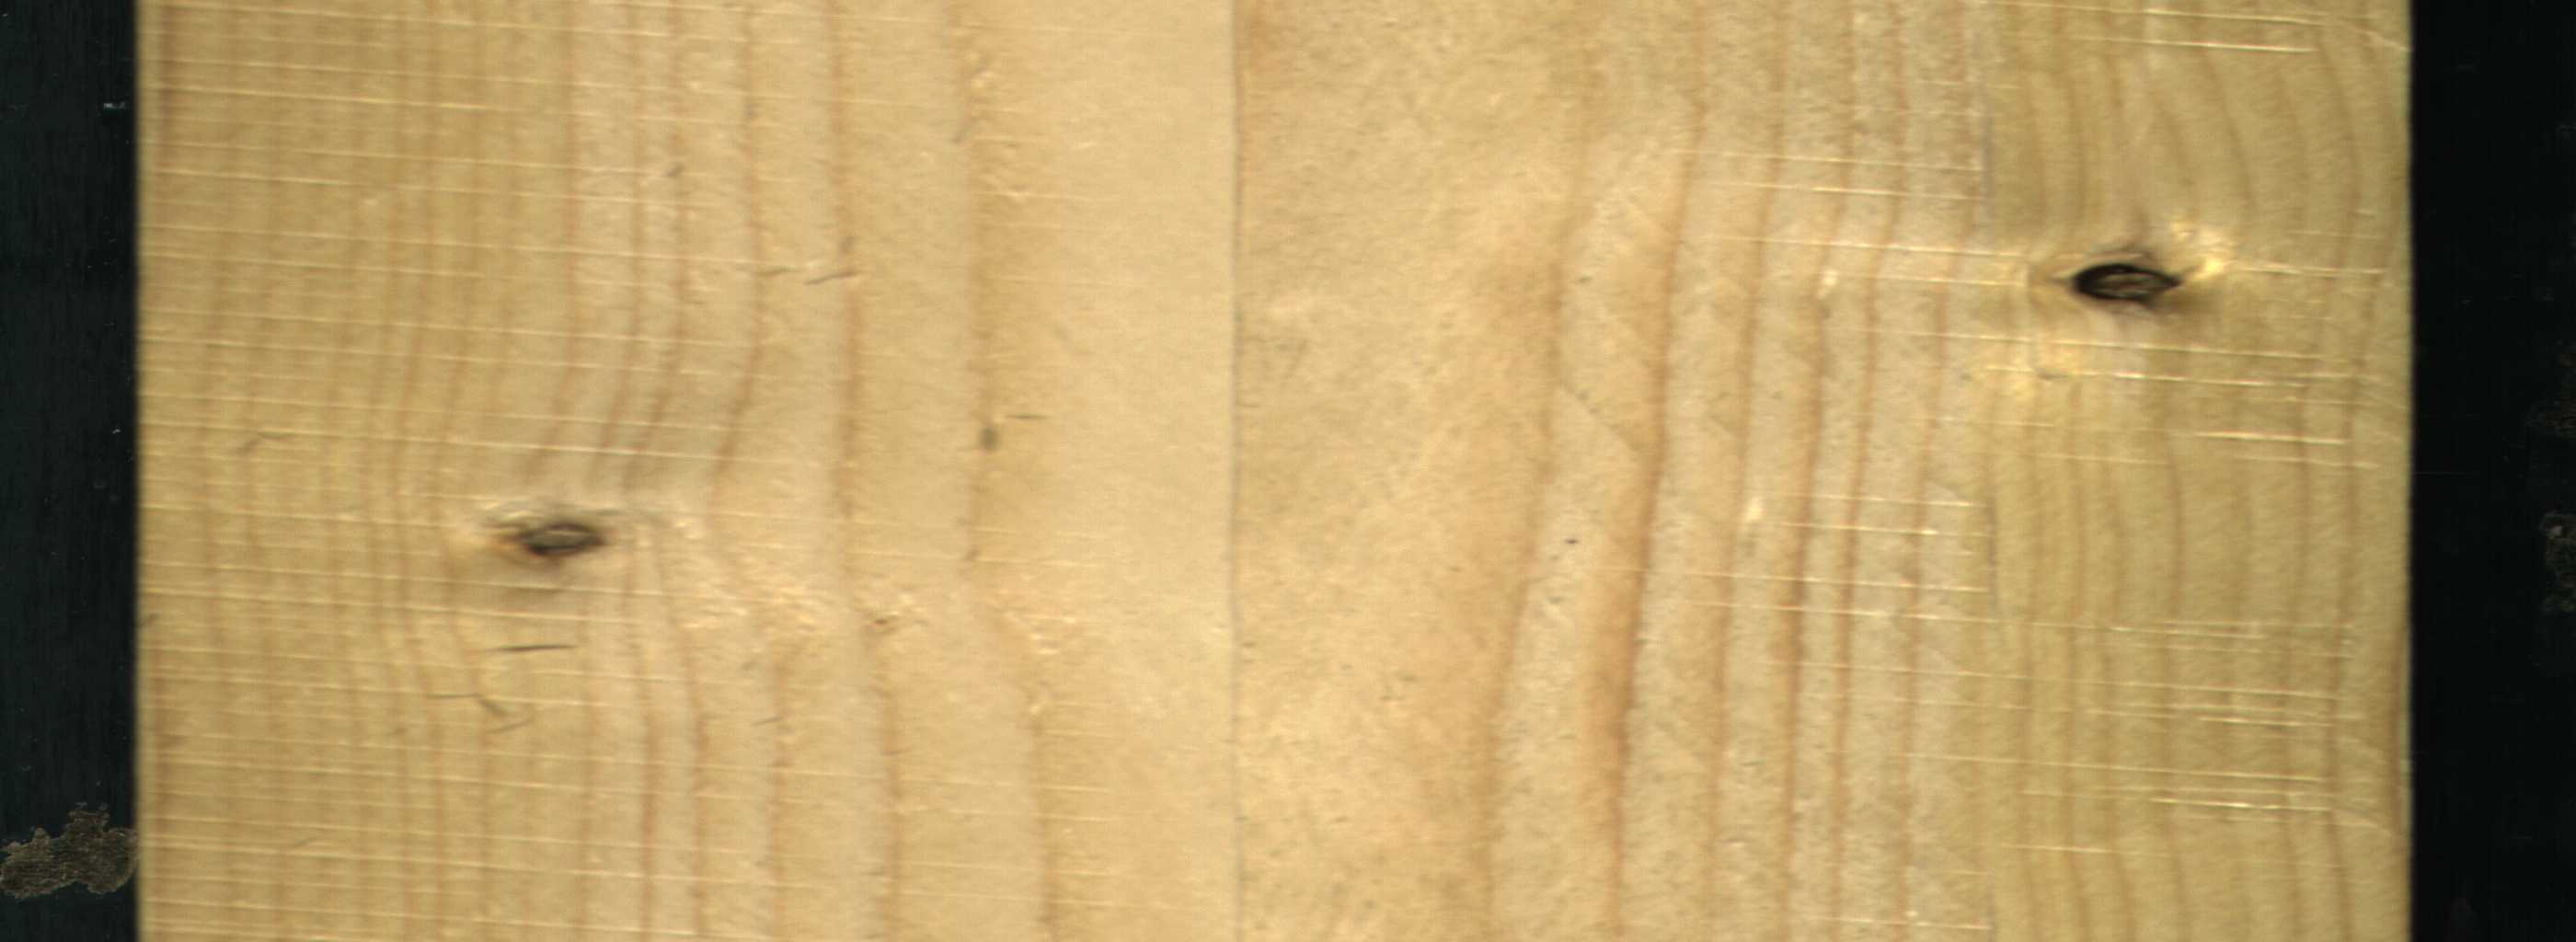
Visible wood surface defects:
Dead_Knot
Live_Knot